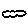
Label: cloud